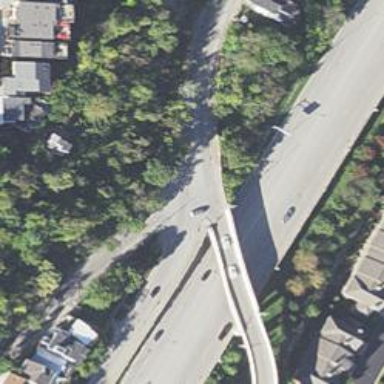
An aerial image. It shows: Trunk link highway.